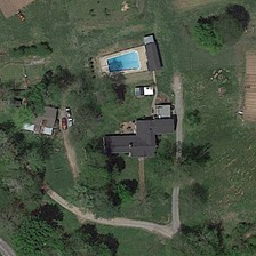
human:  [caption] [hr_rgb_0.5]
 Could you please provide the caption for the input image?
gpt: It's a lawn, many trees, several buildings, roads, land and an outdoor swimming pool.

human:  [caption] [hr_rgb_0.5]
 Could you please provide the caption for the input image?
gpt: This is a lawn, many trees, different buildings, roads, land and an outdoor pool.

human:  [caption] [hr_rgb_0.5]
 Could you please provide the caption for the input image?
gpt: it is blue, black, brown and green .

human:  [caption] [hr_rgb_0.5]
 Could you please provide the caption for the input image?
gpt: This is a lawn, many trees, some buildings, roads, land and outdoor swimming pools.

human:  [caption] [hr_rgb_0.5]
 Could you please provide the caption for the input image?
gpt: It is a lawn, many trees, roads, land and outdoor swimming pool.